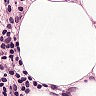
Metastatic tissue present: no